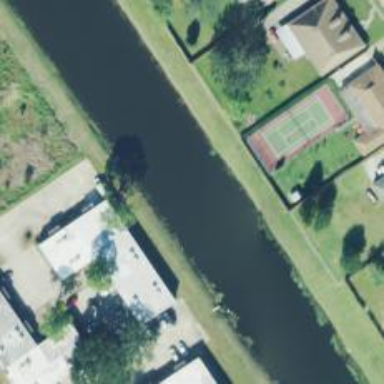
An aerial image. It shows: Canal.